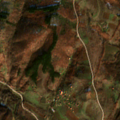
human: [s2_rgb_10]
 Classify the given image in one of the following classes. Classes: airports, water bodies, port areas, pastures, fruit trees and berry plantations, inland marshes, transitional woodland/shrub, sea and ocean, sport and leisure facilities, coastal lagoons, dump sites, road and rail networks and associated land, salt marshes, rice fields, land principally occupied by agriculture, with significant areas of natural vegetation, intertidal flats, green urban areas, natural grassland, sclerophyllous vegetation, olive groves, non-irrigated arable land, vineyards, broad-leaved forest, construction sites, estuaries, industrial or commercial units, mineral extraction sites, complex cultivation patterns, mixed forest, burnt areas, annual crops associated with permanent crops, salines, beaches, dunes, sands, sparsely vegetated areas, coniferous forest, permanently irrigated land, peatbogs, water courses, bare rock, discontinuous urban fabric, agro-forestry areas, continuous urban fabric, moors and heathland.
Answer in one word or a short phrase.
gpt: pastures, land principally occupied by agriculture, with significant areas of natural vegetation, broad-leaved forest, transitional woodland/shrub